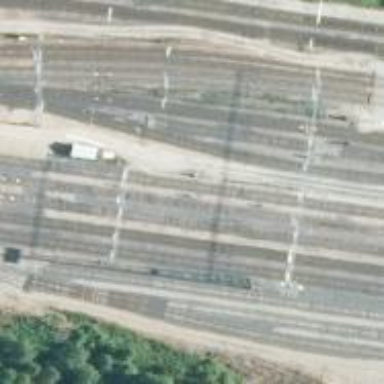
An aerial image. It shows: Wedge used for railway derailment.